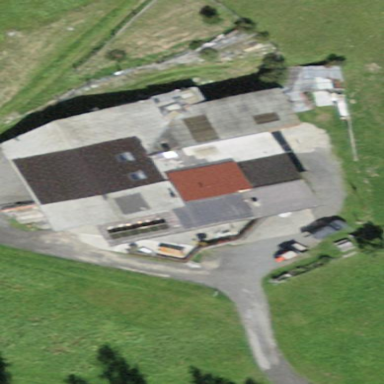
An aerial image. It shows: Building with tiled roof.